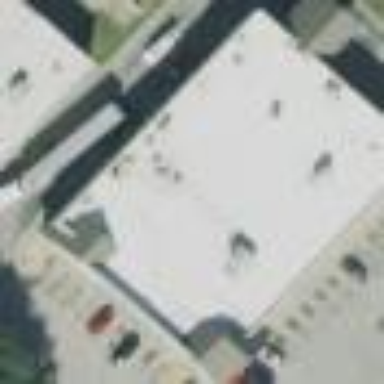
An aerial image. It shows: Building.